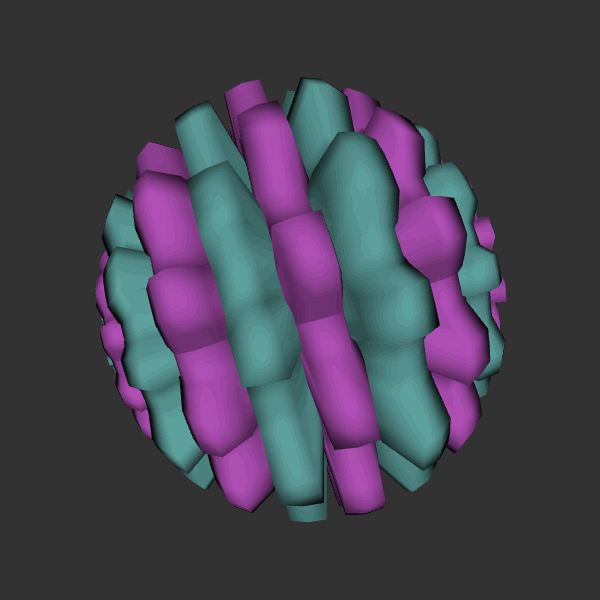
Background: dark